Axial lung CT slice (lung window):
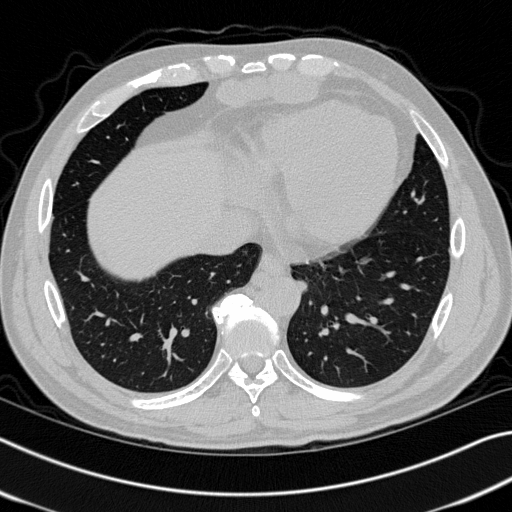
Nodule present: yes
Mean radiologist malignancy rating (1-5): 3.333